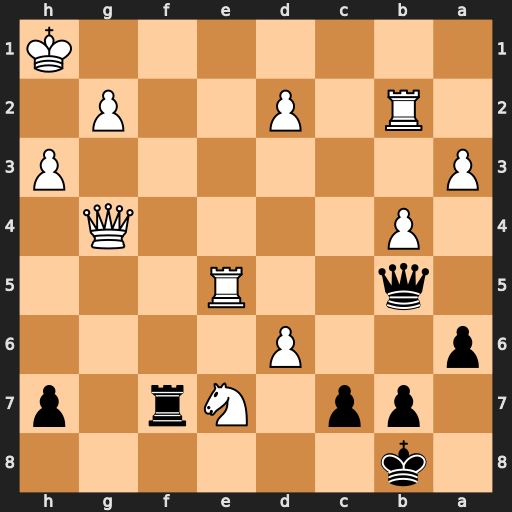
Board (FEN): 1k6/1pp1Nr1p/p2P4/1q2R3/1P4Q1/P6P/1R1P2P1/7K
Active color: b
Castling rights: -
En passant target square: -
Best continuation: Rf1+ Kh2 Qxe5+ Qg3 Rh1+ Kxh1 Qxg3 dxc7+ Qxc7